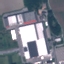
Land use / land cover: Industrial